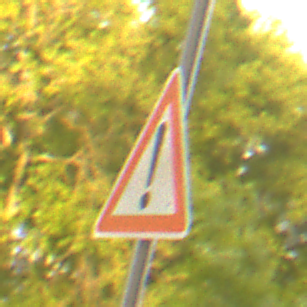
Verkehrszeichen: Gefahrenstelle
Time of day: SunriseSunset
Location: Outdoor (RoadRail)
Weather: Clear
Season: NotSpecified
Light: Natural